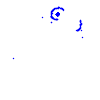
Particle: proton